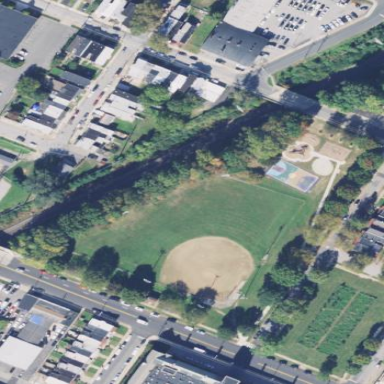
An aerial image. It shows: Baseball pitch for leisure and sports activities.